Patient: sex M, age 60
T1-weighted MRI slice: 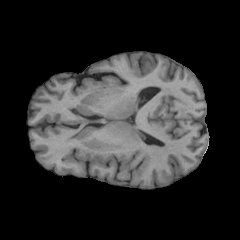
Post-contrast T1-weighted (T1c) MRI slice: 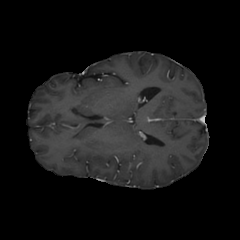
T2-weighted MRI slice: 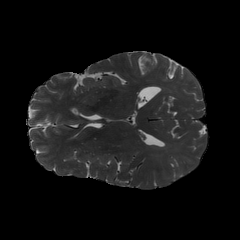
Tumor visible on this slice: no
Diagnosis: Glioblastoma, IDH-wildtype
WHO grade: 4